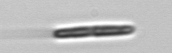
Label: pennate